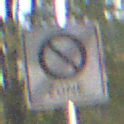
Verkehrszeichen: EndeEingeschraenktesHalteverbotZone
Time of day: SunriseSunset
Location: Outdoor (Urban)
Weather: PartlyCloudy
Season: Autumn
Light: Natural